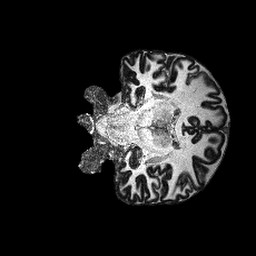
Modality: MP2RAGE
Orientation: coronal